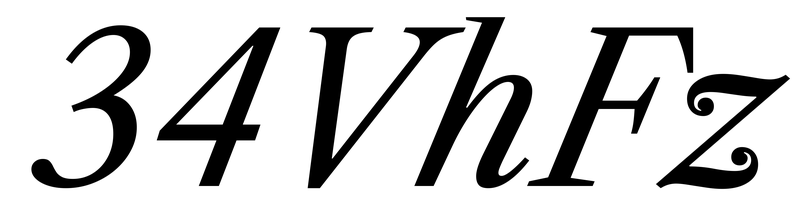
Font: LibreCaslonText-Italic_Italic